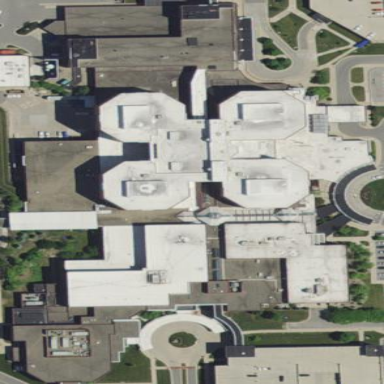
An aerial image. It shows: Hospital building.